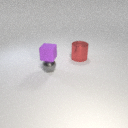
large red metal cylinder behind small gray metal sphere